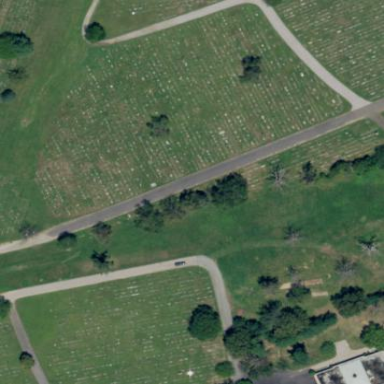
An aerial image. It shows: Sector in the cemetery.